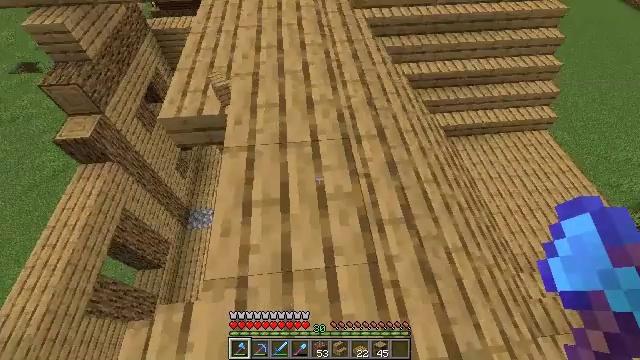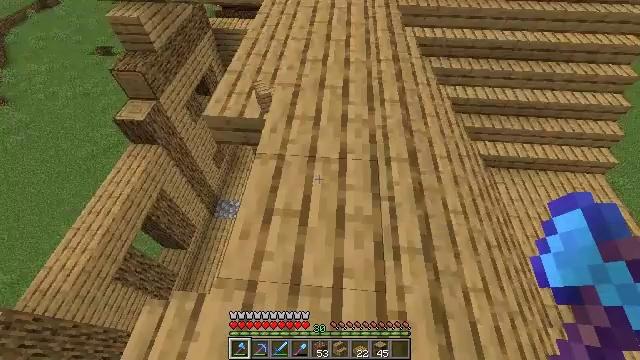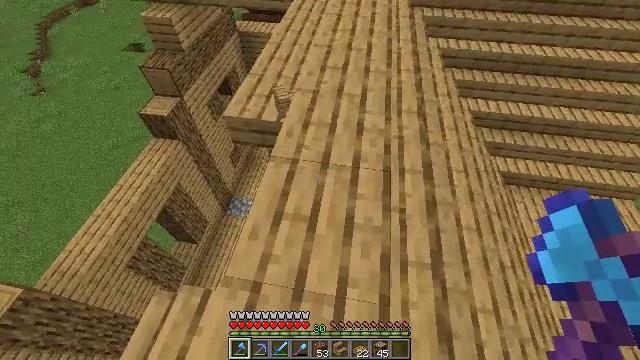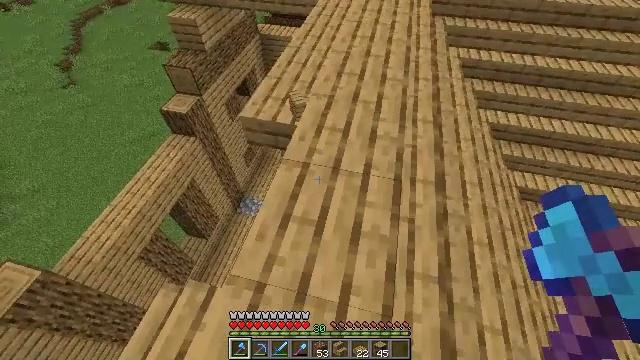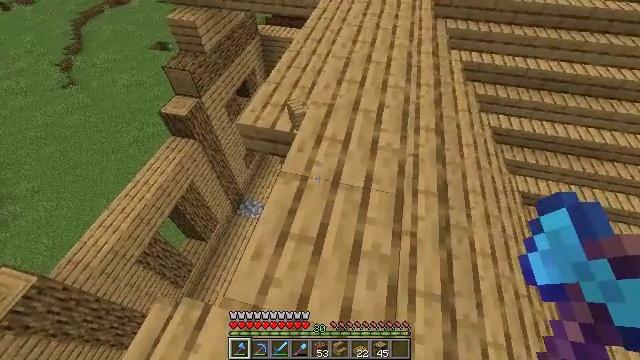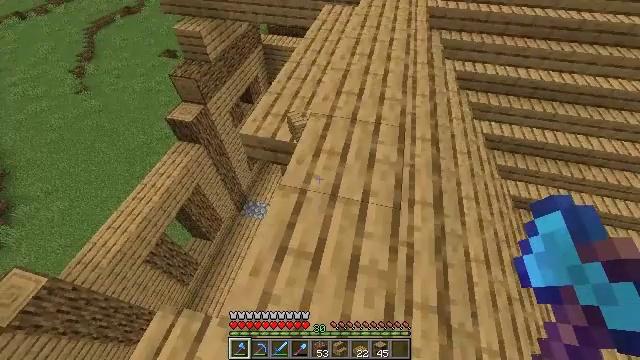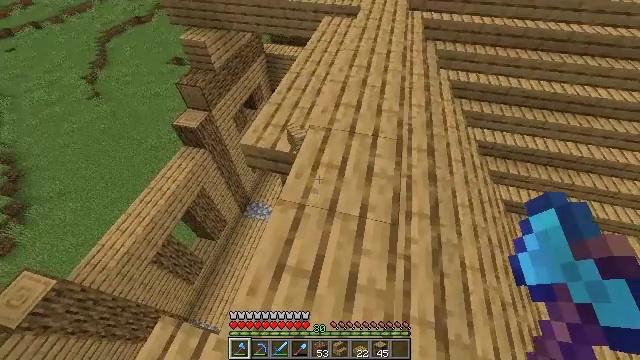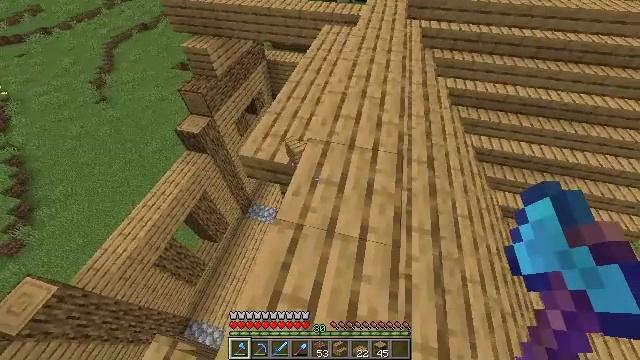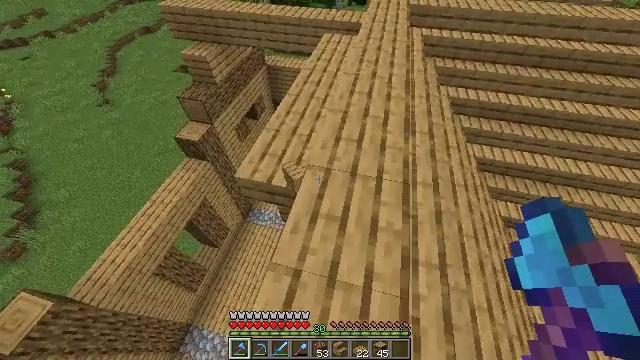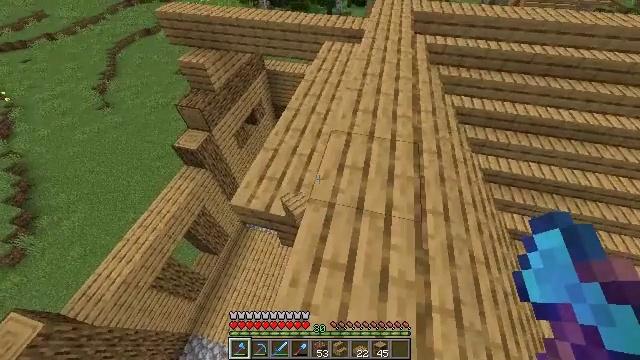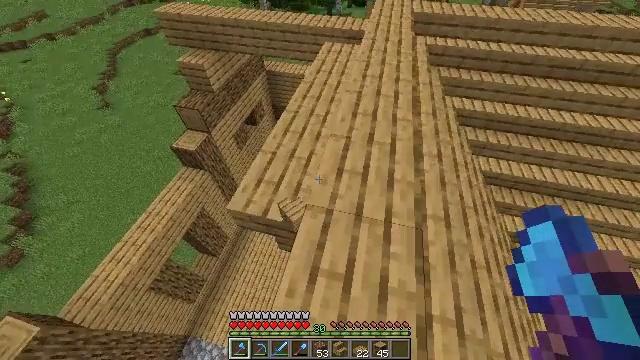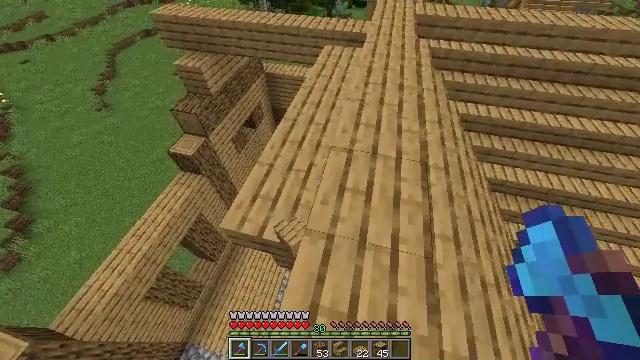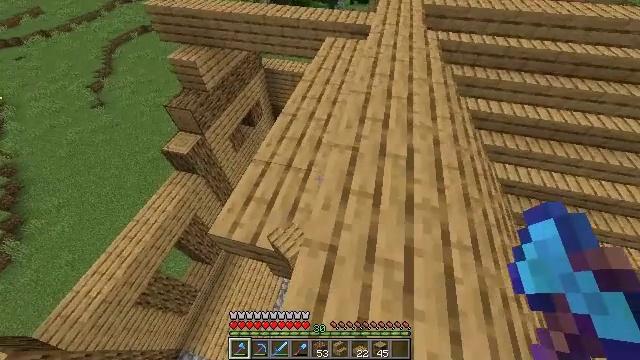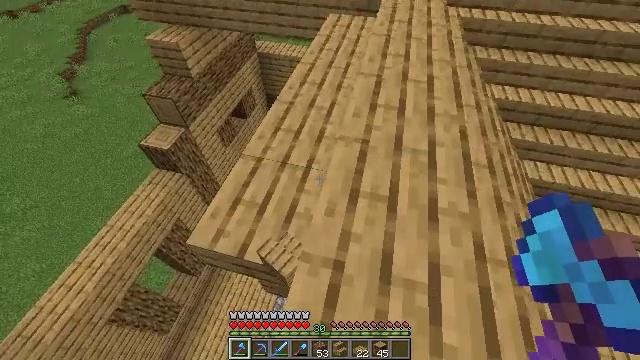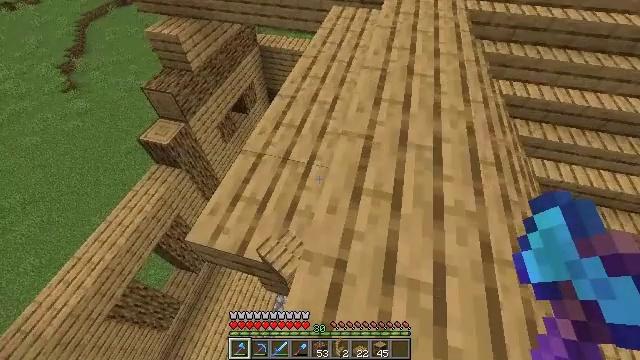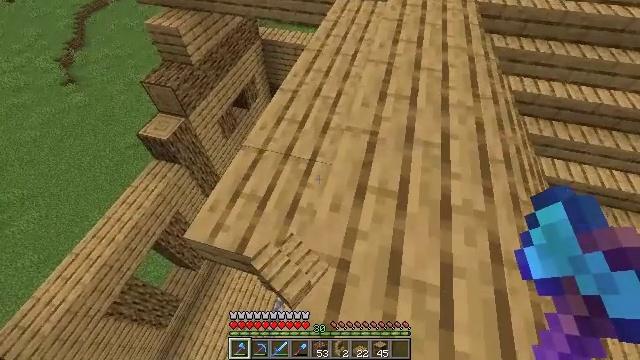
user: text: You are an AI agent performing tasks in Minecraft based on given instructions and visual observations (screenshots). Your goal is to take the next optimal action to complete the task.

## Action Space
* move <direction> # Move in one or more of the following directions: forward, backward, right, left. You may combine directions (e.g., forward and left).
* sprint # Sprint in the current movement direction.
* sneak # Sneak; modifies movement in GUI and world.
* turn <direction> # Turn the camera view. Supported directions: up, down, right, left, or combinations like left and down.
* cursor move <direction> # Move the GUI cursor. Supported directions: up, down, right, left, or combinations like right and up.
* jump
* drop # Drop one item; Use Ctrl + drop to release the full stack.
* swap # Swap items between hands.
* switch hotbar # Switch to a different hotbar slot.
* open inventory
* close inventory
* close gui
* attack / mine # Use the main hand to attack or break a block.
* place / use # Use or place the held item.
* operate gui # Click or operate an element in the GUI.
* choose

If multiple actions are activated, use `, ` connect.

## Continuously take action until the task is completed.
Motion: motion action
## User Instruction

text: Gather some oak stairs for reuse.
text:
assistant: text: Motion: turn left and up
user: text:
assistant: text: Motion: turn left
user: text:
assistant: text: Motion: turn left
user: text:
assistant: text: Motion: move forward
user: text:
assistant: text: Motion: move forward
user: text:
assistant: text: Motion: move forward
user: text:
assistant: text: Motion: move forward
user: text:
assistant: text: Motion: move forward
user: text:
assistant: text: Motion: move forward
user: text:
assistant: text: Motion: move forward, sneak
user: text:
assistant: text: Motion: sneak
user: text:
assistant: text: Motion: sneak
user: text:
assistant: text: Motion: sneak
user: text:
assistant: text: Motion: sneak
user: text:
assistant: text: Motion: sneak
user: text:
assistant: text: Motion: move forward, sneak, turn left and down
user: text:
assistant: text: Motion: move forward, sneak, turn left and down
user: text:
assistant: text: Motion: move forward, sneak, turn left and down
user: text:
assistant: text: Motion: move forward, sneak, turn left and down
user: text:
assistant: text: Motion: move forward, sneak, turn left
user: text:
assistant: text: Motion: move forward, sneak
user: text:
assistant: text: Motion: move forward, sneak, turn left and down
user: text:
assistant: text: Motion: move forward, sneak, turn left
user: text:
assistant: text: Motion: move forward, sneak, turn left and down
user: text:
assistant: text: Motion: move forward, sneak, turn left and down
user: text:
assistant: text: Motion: move forward, sneak, turn left and down
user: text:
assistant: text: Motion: sneak, turn left and down
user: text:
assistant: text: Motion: sneak, turn left and down
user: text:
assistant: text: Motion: sneak, turn left and down
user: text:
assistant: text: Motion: sneak, turn left and down, attack / mine